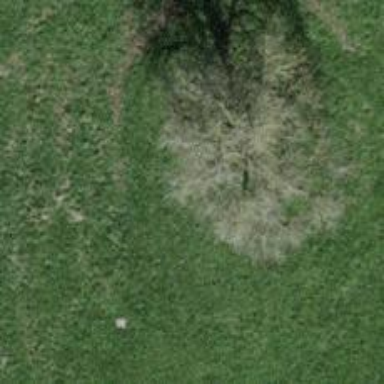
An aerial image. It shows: Single tag "natural: tree."